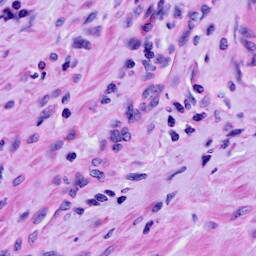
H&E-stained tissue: Cervix